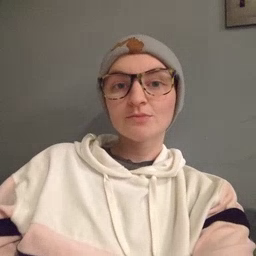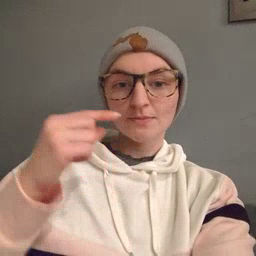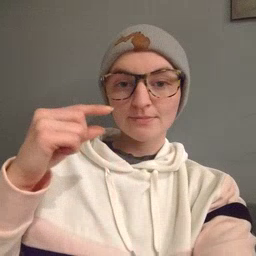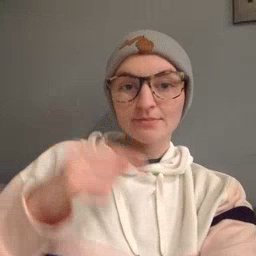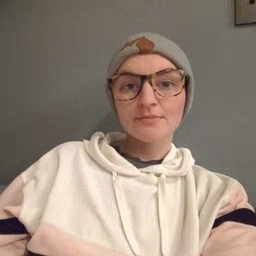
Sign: green